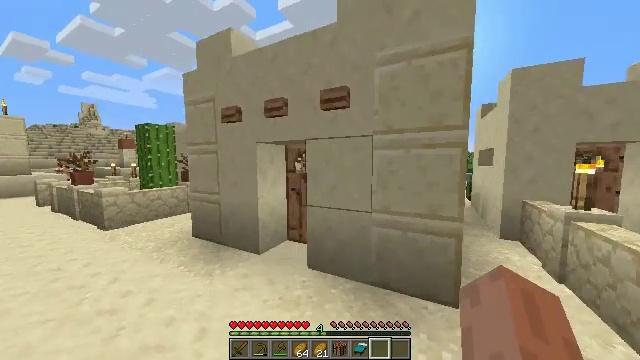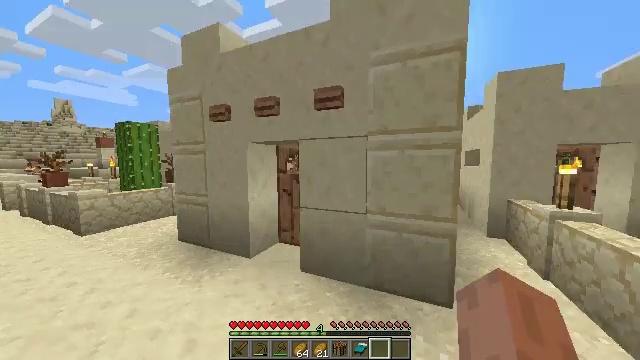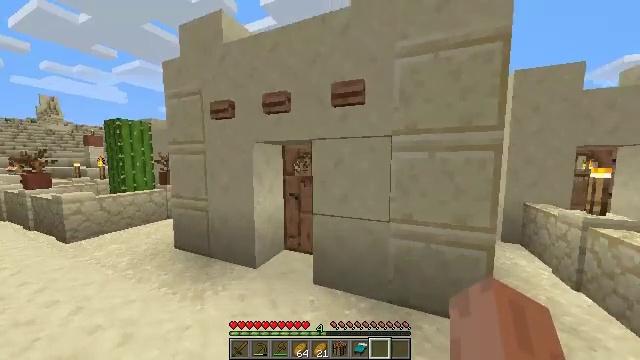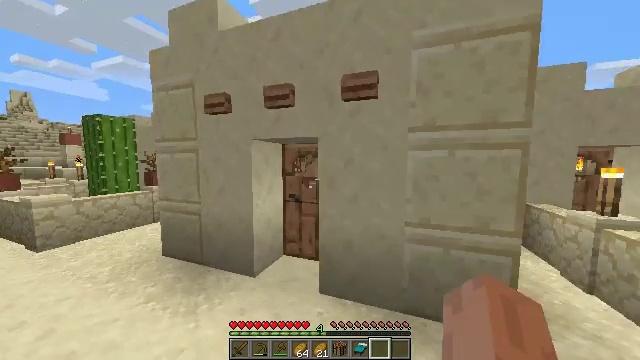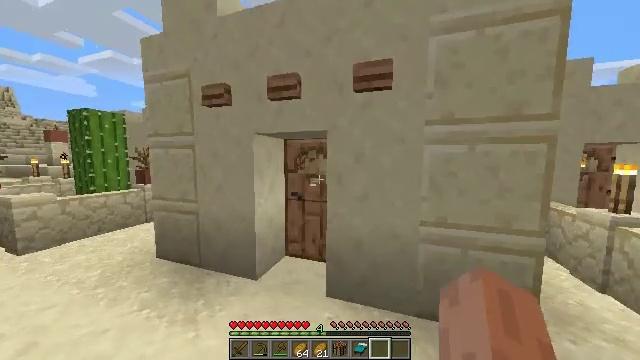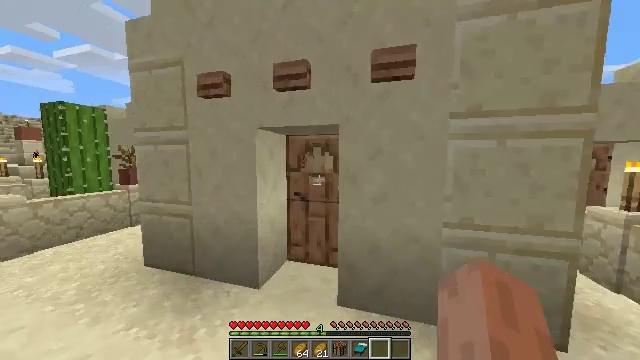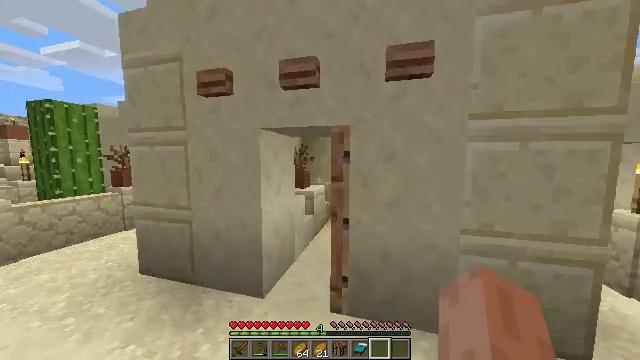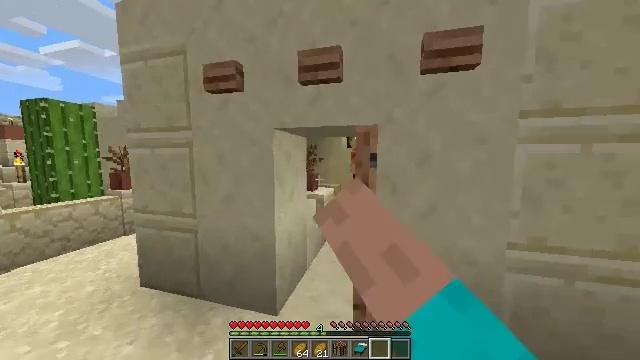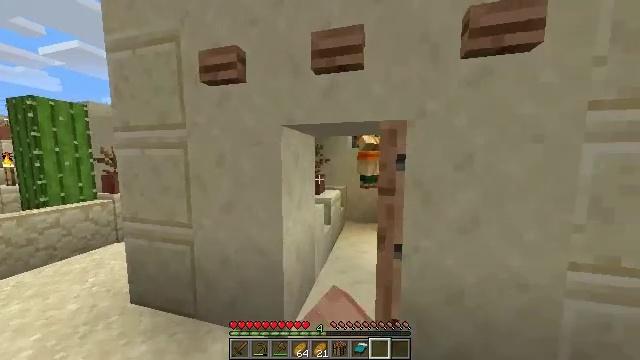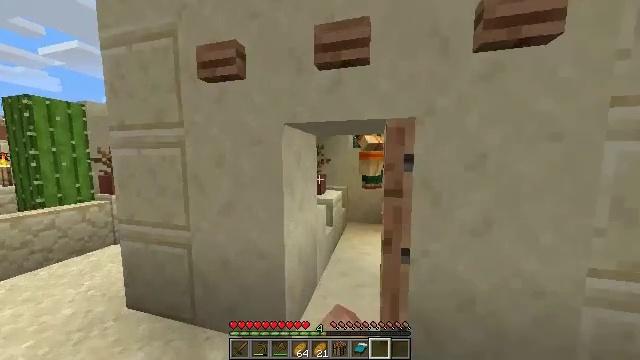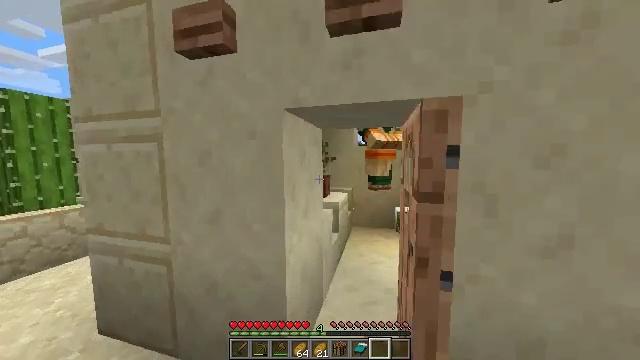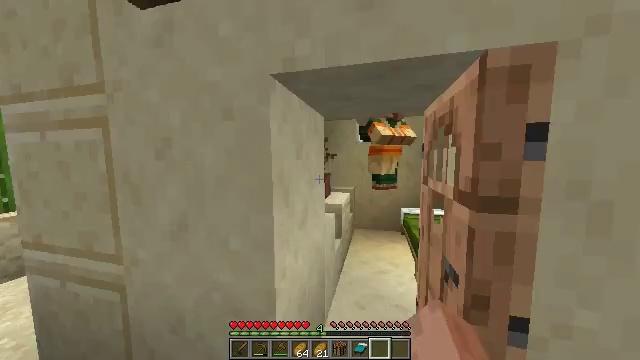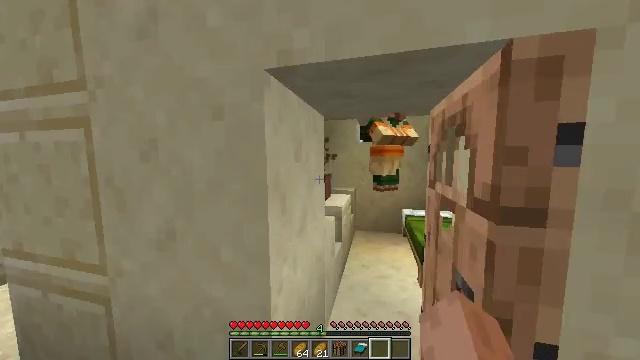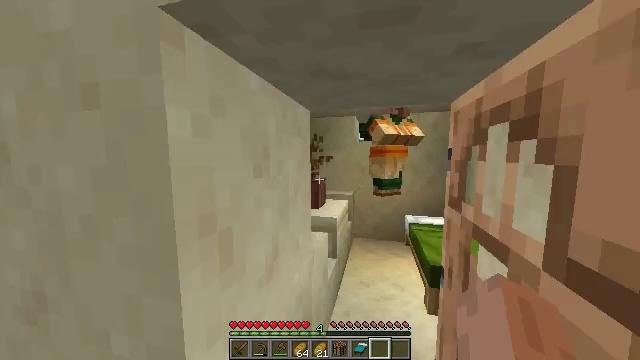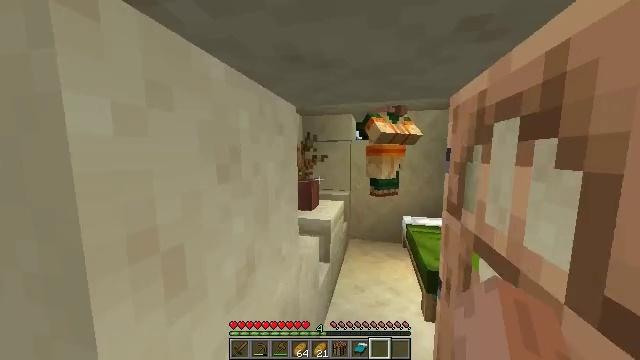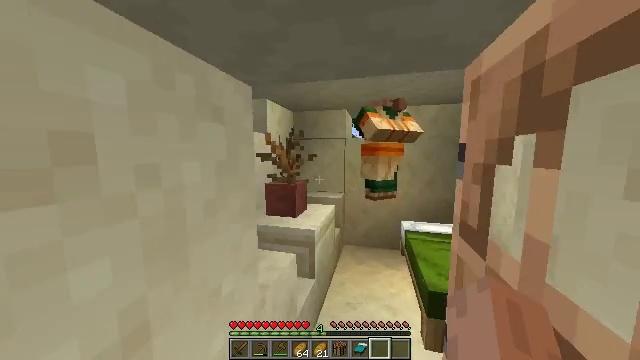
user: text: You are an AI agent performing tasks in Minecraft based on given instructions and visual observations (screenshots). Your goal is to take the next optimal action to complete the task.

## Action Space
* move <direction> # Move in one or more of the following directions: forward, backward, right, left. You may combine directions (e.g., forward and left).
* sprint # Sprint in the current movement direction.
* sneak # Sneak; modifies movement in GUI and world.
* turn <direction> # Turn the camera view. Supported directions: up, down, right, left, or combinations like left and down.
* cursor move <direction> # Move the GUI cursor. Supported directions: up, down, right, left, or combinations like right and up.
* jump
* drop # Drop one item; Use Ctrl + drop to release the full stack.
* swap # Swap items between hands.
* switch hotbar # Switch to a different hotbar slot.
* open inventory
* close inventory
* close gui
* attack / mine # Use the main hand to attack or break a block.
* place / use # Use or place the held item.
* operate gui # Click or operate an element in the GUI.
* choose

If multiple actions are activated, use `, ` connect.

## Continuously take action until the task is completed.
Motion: motion action
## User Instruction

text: Left click on the blast furnace to break it.
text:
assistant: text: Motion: move forward and move left, turn right
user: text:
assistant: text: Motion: move forward and move left, turn right
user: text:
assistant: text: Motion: move forward and move left, turn right
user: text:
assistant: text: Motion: move forward and move left, turn right
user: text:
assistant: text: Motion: move forward and move left, turn right
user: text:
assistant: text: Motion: move forward and move left, turn right, use / place
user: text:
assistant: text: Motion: move forward, use / place
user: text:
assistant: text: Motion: move forward, use / place
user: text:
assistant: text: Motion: move forward, use / place
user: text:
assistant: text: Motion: move forward
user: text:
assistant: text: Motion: move forward
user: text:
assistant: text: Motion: move forward
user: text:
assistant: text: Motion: move forward and move right
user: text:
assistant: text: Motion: move forward and move right
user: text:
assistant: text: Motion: move forward and move right
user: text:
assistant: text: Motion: move forward and move right
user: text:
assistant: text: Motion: move forward
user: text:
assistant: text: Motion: move forward, turn right
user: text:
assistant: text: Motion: turn right and down
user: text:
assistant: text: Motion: turn right and down
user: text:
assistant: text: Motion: move back, turn right and down
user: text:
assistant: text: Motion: move back, turn right
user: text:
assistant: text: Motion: move back
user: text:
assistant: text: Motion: move back
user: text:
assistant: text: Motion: move back, turn left
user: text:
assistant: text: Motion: move back, turn left
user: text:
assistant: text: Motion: move back, turn left
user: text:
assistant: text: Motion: move back, turn left and up
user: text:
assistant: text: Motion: move back and move left, turn left
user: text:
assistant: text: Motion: move left